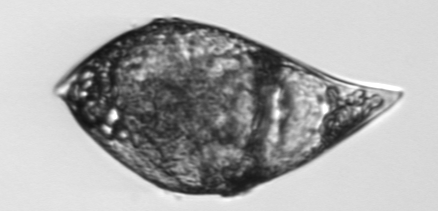
Label: Gyrodinium